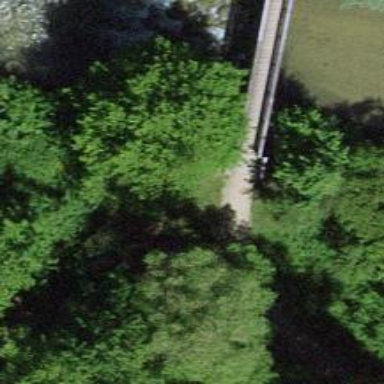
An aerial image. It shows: Footway bridge.